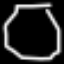
Label: octagon